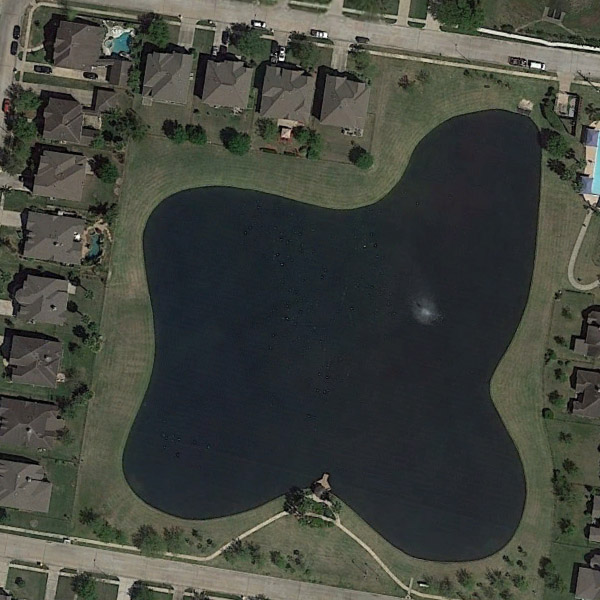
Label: Pond